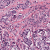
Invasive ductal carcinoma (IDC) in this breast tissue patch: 1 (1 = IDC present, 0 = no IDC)